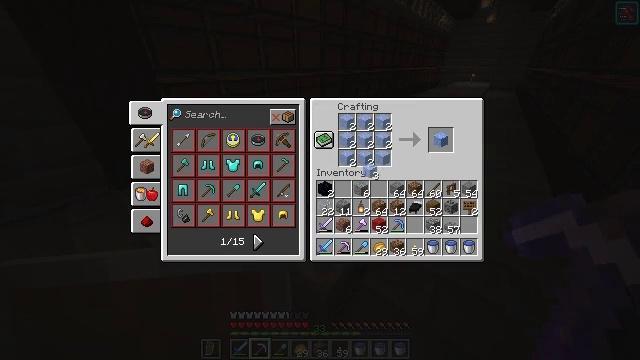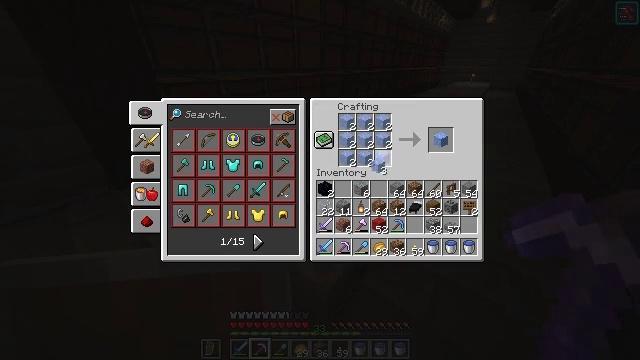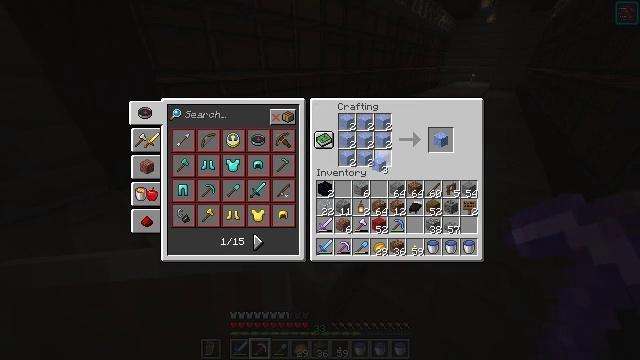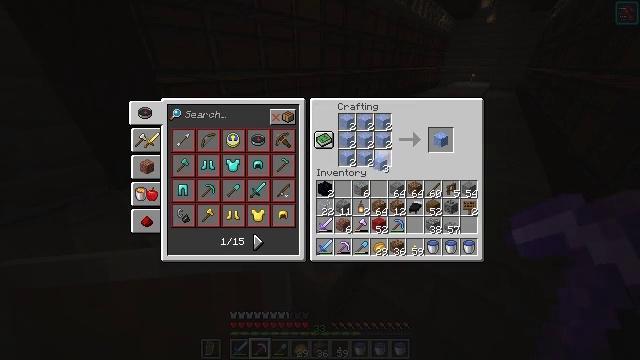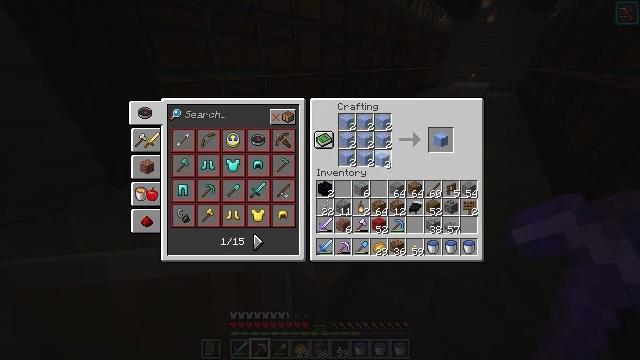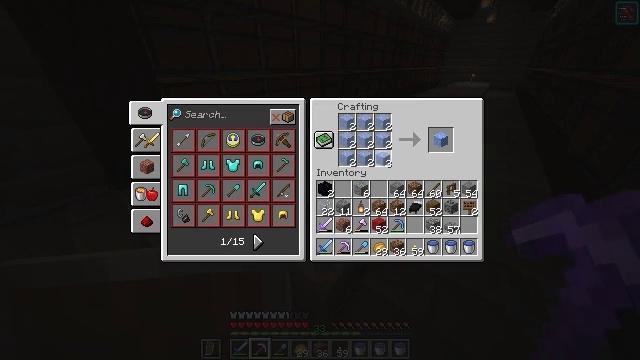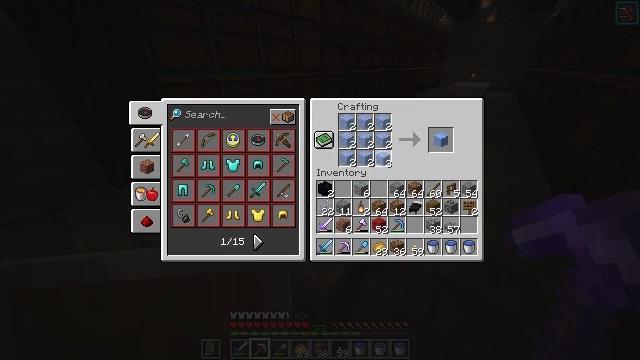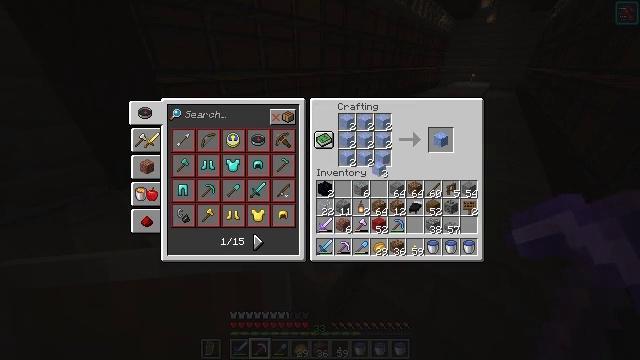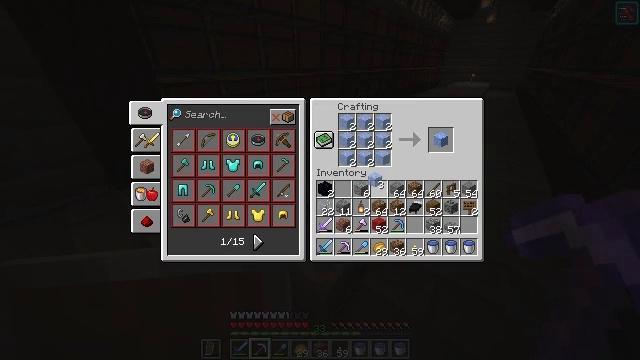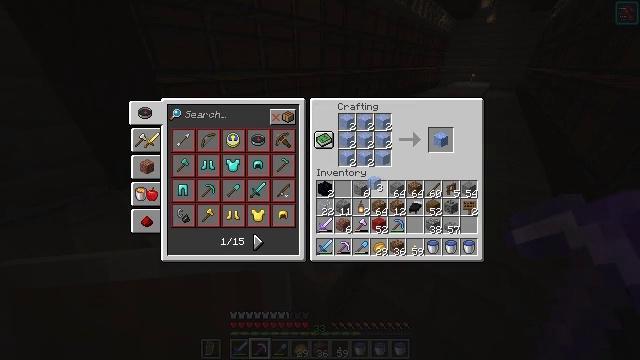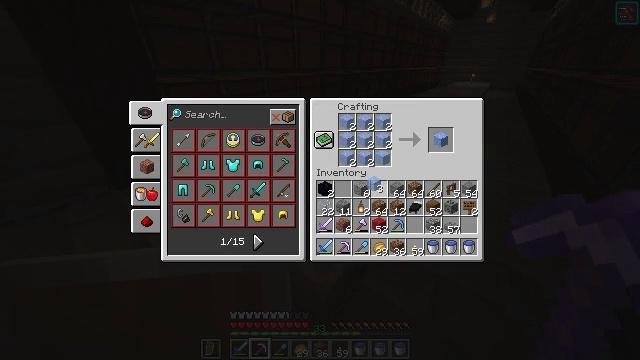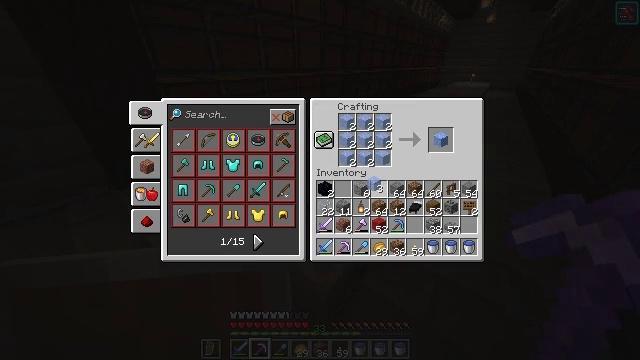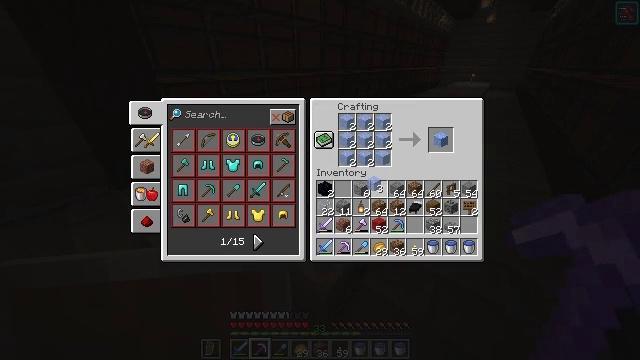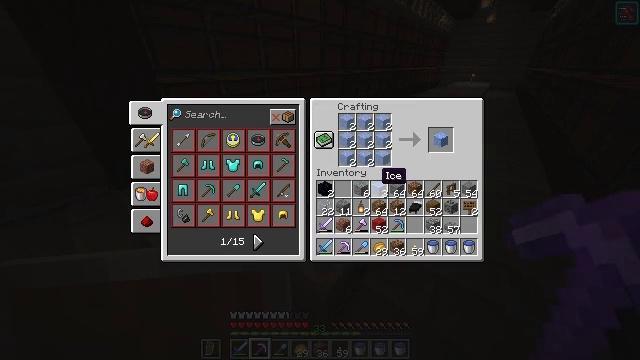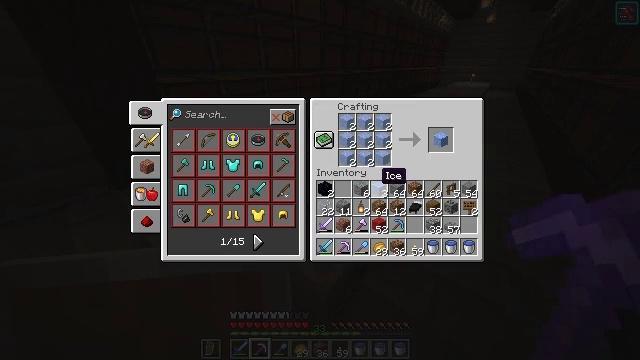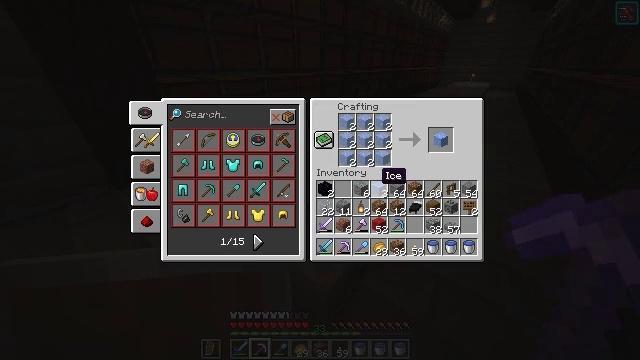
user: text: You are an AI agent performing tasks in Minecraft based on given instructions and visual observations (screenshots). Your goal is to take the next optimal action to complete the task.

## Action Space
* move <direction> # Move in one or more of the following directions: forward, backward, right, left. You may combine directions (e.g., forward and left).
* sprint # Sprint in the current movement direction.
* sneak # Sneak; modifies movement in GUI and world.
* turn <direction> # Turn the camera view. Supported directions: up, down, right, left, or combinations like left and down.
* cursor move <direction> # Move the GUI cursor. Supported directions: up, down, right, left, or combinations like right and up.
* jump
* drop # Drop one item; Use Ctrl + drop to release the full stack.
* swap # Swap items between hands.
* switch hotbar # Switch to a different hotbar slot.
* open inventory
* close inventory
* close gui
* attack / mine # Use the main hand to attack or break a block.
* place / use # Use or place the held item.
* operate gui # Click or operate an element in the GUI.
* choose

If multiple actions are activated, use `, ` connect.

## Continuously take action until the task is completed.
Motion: motion action
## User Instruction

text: Turn regular ice into packed ice at the crafting table.
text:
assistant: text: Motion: cursor move right
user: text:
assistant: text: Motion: no_op
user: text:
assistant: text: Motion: no_op
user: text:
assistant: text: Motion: no_op
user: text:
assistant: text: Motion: no_op
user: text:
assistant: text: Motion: choose
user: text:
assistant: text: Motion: cursor move down
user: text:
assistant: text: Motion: cursor move down
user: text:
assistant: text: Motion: no_op
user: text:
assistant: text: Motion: no_op
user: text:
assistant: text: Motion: operate gui
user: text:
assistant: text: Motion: operate gui
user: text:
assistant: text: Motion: no_op
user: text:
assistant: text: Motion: no_op
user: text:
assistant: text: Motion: no_op
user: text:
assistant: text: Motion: no_op
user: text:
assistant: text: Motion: no_op
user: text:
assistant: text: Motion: no_op
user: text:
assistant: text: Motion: no_op
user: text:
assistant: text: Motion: no_op
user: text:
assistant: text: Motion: no_op
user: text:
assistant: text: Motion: no_op
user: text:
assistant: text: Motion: no_op
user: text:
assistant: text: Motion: no_op
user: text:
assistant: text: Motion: no_op
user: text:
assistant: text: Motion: no_op
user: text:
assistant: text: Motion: operate gui
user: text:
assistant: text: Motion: operate gui
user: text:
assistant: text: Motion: cursor move up
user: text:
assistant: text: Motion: no_op